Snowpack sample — Snodgrass Mountain, Crested Butte, Colorado (2/4/25, 12:06 PM MST)
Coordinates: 38.923, -106.968
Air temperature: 35 °F
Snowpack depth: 80 cm
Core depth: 80 cm
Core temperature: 32 °F
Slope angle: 14°, slope face: 78°
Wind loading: low
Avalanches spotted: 0
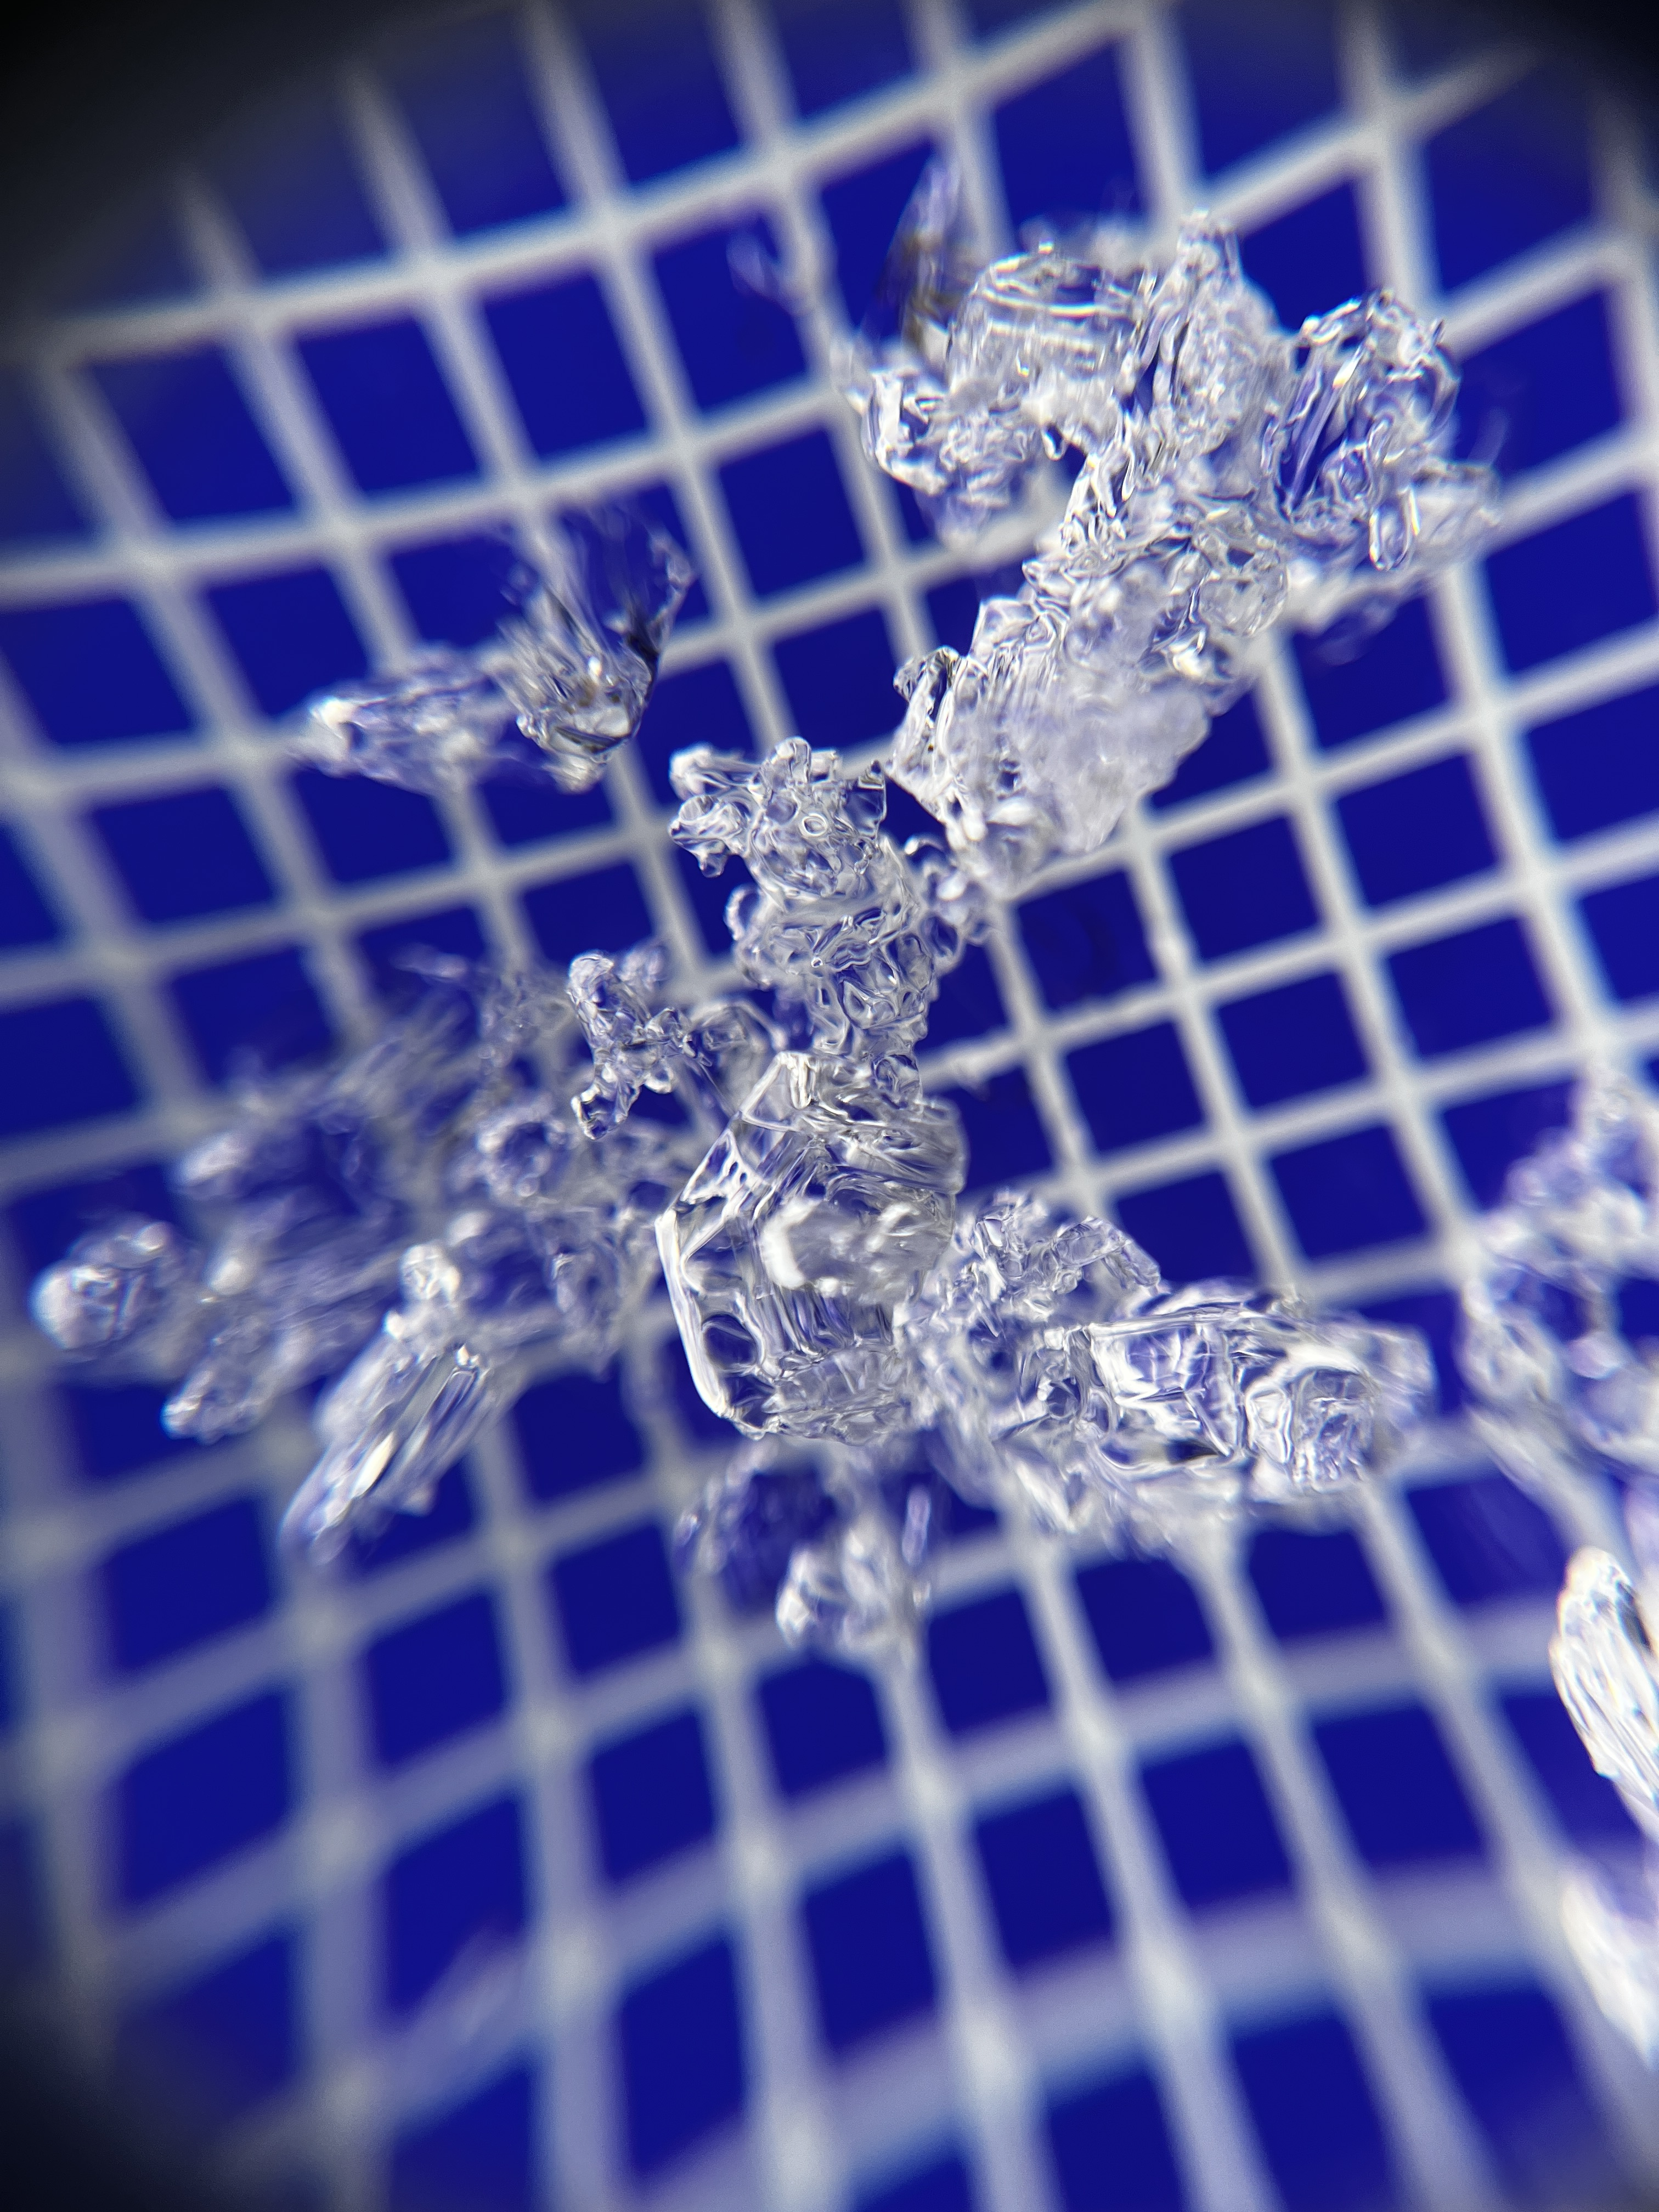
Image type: magnified_profile
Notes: No avalanches nearby, unusually warm weather for the last month reported by residents, Collected 25 yards from treeline